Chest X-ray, AP view. Patient: 48 years old, sex F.
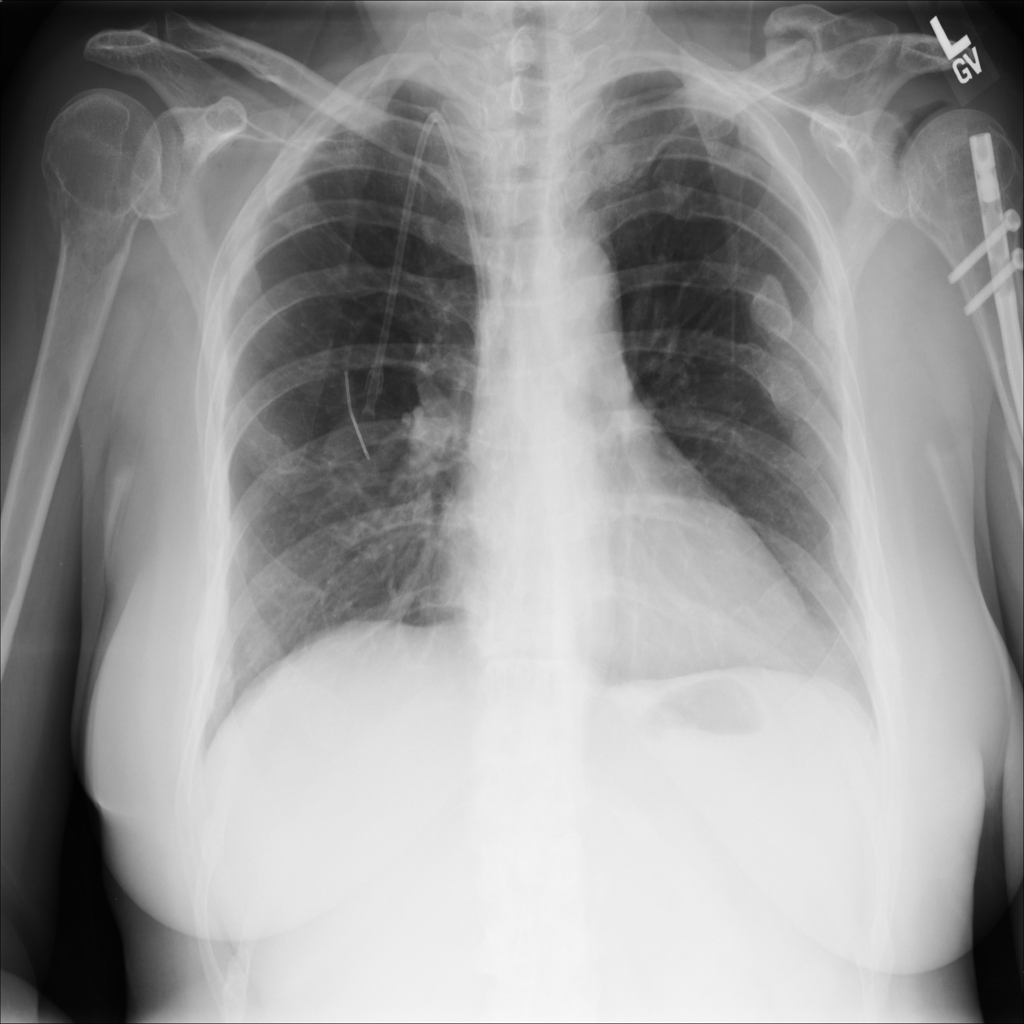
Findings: Infiltration